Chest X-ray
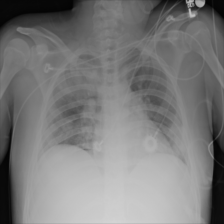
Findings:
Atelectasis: negative
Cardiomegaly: negative
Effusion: negative
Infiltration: negative
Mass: negative
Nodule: positive
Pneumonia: negative
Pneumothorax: negative
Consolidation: negative
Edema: negative
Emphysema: negative
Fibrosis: negative
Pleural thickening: negative
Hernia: negative